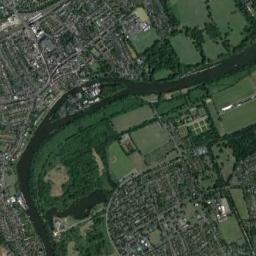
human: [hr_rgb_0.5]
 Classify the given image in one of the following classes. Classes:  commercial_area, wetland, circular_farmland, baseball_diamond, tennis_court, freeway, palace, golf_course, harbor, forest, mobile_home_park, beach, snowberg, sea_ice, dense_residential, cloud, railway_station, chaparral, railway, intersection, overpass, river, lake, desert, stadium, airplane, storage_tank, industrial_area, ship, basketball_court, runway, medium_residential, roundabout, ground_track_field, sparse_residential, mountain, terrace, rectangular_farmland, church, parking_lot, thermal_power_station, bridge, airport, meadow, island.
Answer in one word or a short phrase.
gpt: river